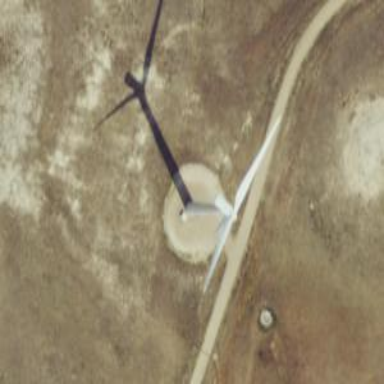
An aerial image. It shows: Wind generator powered by wind turbine.